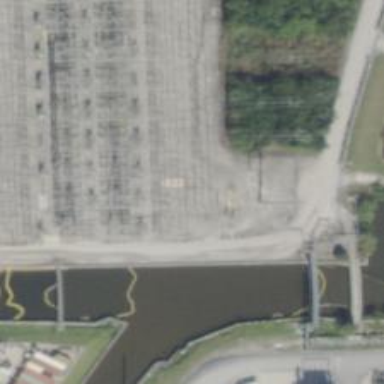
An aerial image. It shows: Switch for power supply.